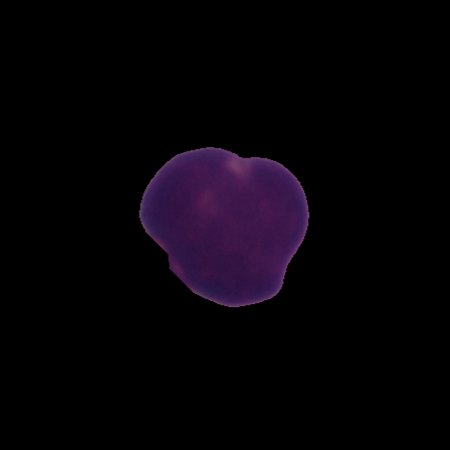
Label: healthy